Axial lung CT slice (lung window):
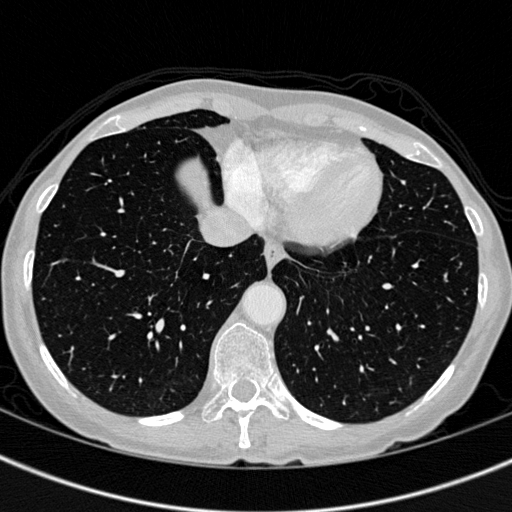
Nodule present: no